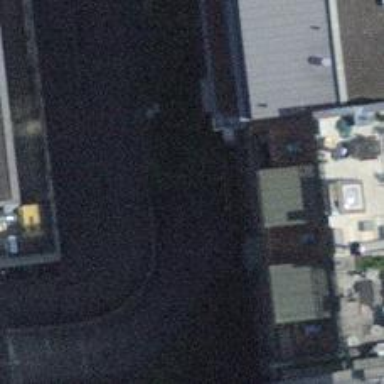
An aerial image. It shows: Parking entrance.